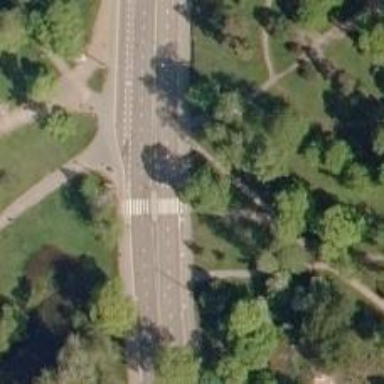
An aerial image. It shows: Marked crossing with pedestrian island.